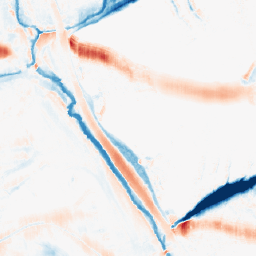
Category: morphological
Decomposition family: morphological_ellipse
Decomposition parameters: operation: average
width: 30
height: 10
Upsampling method: area
Upsampling parameters: scale: 2
Upsampling scale: 2